Question: I'm trying to produce vectorized code for this equation (and multiple others of the same form):

This will be evaluated in 'ode45' and the only part that changes is 'Rmn(t)' so I am pre-computing the Bessel and 'sin' functions. At the moment my code looks like this:
'''
for iR = 1:nR
p(:, iR) = sum(Rmn.*J0m(:, :, iR),1)*sinanz;
end
'''
'M', 'N' are the number of terms in my summation and 'R', 'Z' are the number of 'r' and 'z' coordinates I'm using. 'Rmn' is an 'M*N' matrix. 'J0m' is a 'M*N*R' array. It is an 'M*R' matrix that is repeated 'N' times. 'sinanz' is an 'N*Z' matrix. 'J0m' and 'sinanz' are pre-computed and don't change.
This works but is slow and so I am trying to optimize it. I figured the first step would be to reduce 'J0m' so it is only 'm*R' but I can't figure out how. I am looking for any suggestions on how to do this and any suggestions on how to optimize this in general.
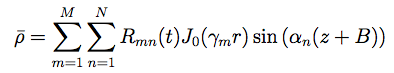
Answer: As you probably already know, you should pre-allocate 'p' before the loop:
'''
p = zeros(Z, nR);
'''
this prevents the array 'p' from growing at each iteration, speeding up the loop tremendously.
You could vectorize the whole thing by virtue of <URL>:
'''
% C MxNxR array of all products Rmn*J0m
C = bsxfun(@times, Rmn, J0m);
% D MxNxRxZ array of all products C*sinanz
D = bsxfun(@times, C, permute(sinanz, [3 1 4 2]));
% Sum in M and N directions, and re-order
p = permute(sum(sum(D,1),2), [4 3 1 2]);
'''
but I doubt it's going to be faster; MATLAB (read: BLAS) is pretty fast with 2D matrices, but usually not terribly good with more-D arrays.
I suggest you read about <URL>; it's also the way to reduce the 'J0m' array to 'M'x'R' in the way you describe.
Of course, you can get rid of the 'permute's by properly defining your variables, so let's do a small test in the 'ideal' versions of both the looped and vectorized code:
'''
%% Initialize some variables
% Number of tests
TESTS = 1e4;
% Your dimensions
M = 5; nR = 4;
N = 2; Z = 3;
% Some dummy data
Rmn = rand(M,N);
sinanz = rand(N,Z);
J0m = rand(M,nR); % NOTE: J0m doesn't have to be 3D anymore by using bsxfun
%% Test 1: your own version, optimized
% Start test
start = tic;
% Repeat the test a couple of times to get a good average
for ii = 1:TESTS
p1 = zeros(Z,nR);
for iR = 1:nR
p1(:, iR) = sum( bsxfun(@times,Rmn,J0m(:, iR)), 1 )*sinanz;
end
end
stop = toc(start);
% Average execution time
fprintf(1, 'Average time of looped version: %f seconds.
', stop/TESTS);
%% Vectorized version, using 4D arrays:
% Don't make the permutes part of the test
J0m = permute(J0m, [1 3 2]);
sinanz = permute(sinanz, [3 1 4 2]);
% Start test
start = tic;
% Repeat the test a couple of times to get a good average
for ii = 1:TESTS
C = bsxfun(@times, Rmn, J0m);
D = bsxfun(@times, C, sinanz);
p2 = sum(sum(D,1),2);
end
stop = toc(start);
% Average execution time
fprintf(1, 'Average time of vectorized version: %f seconds.
', stop/TESTS);
%% Check for equality
maxDifference = max(max(p1 - squeeze(p2)'))
'''
Results:
'''
Average time of looped version : 0.000054 seconds.
Average time of vectorized version: 0.000023 seconds.
maxDifference =
4.440892098500626e-016
'''
which seems pretty good! However, using
'''
M = 50; nR = 40;
N = 20; Z = 30;
'''
you get
'''
Average time of looped version : 0.000708 seconds.
Average time of vectorized version: 0.009835 seconds.
maxDifference =
8.526512829121202e-014
'''
so the vectorized version just got slower than the looped variant.
Of course, <URL>, but the take home message is that you should expect this difference to get worse and worse for increasing dimensions.
So, in conclusion:
- - 'p'- 'bsxfun'